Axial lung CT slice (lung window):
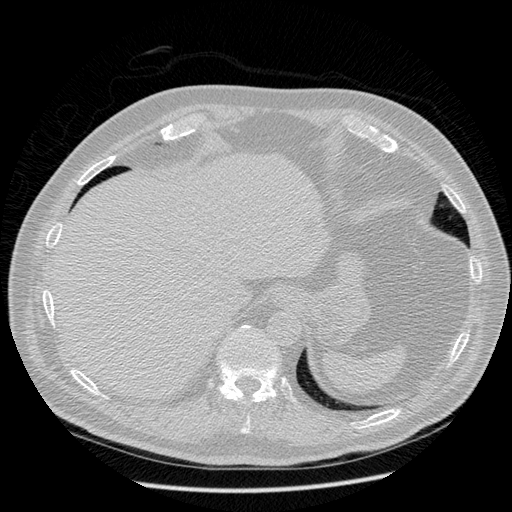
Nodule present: no